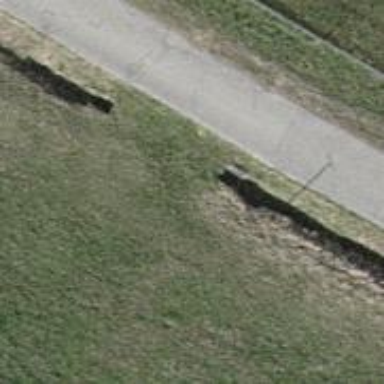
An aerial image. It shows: Culvert tunnel.